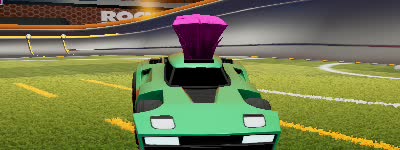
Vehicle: breakout